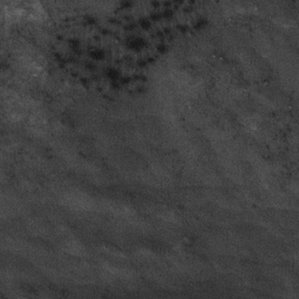
Label: frost